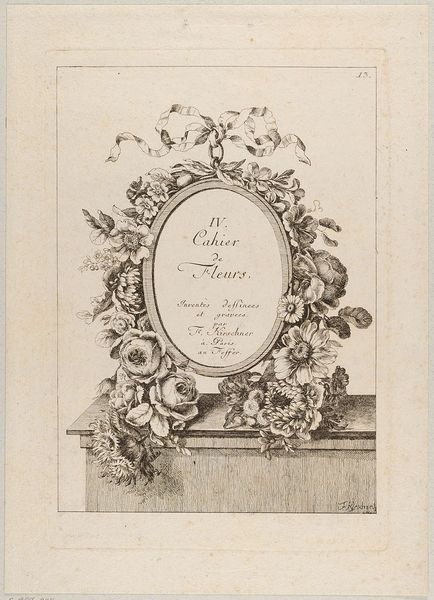
Titel: Ein Blumenkranz, Blatt 13 aus der Folge 'IV. Cahier de Fleurs Inventes Dessinées et Gravés par F. Kirschner à Paris au Fosser'
Künstler: Friedrich Kirschner
Standort: Hamburg
Institution: Museum für Kunst und Gewerbe Hamburg
Schlagwörter: blumen, frankreich, tisch, schleife, rahmen, oval, grafik, graphik, fotografie, photographie, medaillon, druckgraphik, druckgrafik, radierung, stich, text, titelblatt, girlanden, reproduktionen, blumengewinde, iv, druckerzeugnisse, blüte, ornamentstich, vorlageblätter, cahier de fleurs